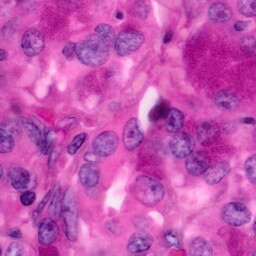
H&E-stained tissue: Pancreatic